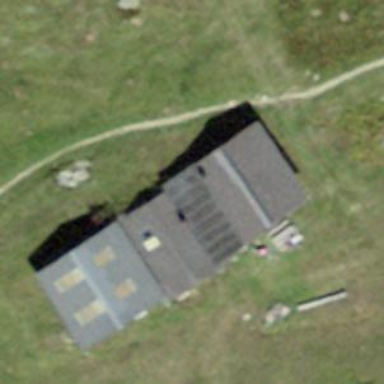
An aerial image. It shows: Hut.